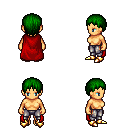
a pixel art fantasy rpg character, female body template, human, tanned skin, red cape, metal pants, green plain hairstyle, gold boots, four views (front, back, left, right), 2x2 character sprite sheet, small pixel art, hard edges, no anti-aliasing